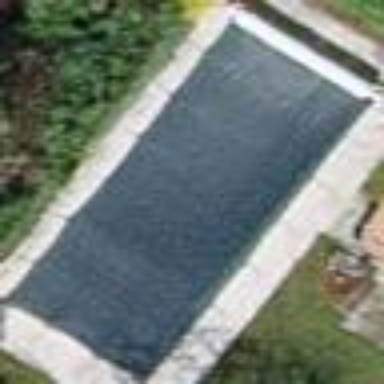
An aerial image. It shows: Swimming pool located in leisure land.